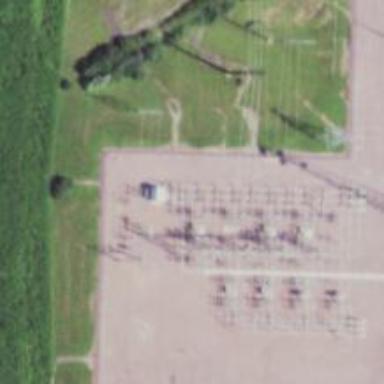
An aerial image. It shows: Switch for power supply.